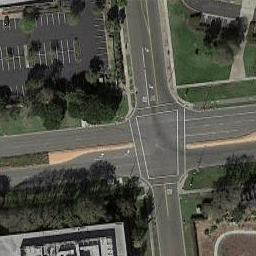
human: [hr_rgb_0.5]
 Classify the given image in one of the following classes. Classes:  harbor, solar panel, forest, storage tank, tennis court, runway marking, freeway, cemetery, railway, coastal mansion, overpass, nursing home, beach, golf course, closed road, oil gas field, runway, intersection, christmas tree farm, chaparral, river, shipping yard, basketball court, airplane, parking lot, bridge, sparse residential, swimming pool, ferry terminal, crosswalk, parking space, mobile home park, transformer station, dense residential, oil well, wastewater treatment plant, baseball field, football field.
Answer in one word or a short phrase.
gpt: intersection